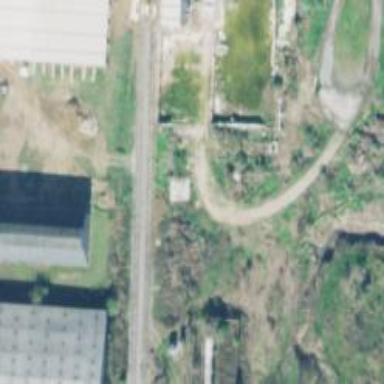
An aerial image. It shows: Abandoned railway spur.